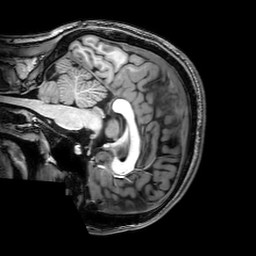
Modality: T1w
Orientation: sagittal
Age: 25
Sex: male
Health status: healthy
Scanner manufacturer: philips
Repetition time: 0.008291 s
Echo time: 0.00381 s